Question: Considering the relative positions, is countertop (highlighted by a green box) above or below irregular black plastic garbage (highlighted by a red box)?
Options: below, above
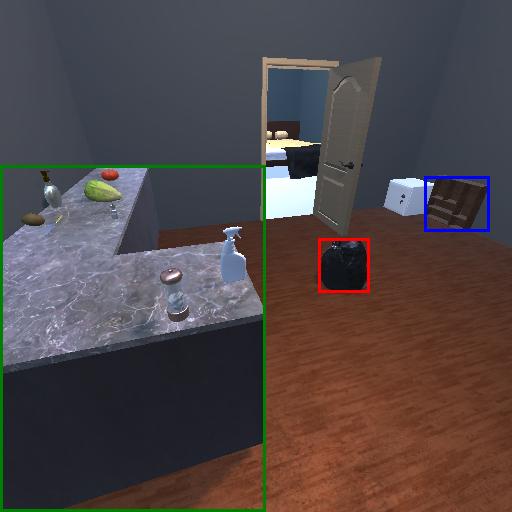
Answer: below